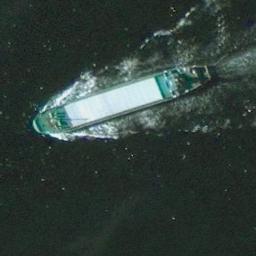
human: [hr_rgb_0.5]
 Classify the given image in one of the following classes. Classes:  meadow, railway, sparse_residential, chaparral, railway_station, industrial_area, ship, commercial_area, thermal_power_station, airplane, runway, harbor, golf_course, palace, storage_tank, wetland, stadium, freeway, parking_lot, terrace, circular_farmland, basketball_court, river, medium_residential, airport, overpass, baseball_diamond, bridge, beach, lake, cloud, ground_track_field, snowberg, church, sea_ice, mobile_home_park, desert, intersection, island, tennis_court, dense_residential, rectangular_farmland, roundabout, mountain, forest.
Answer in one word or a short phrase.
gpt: ship